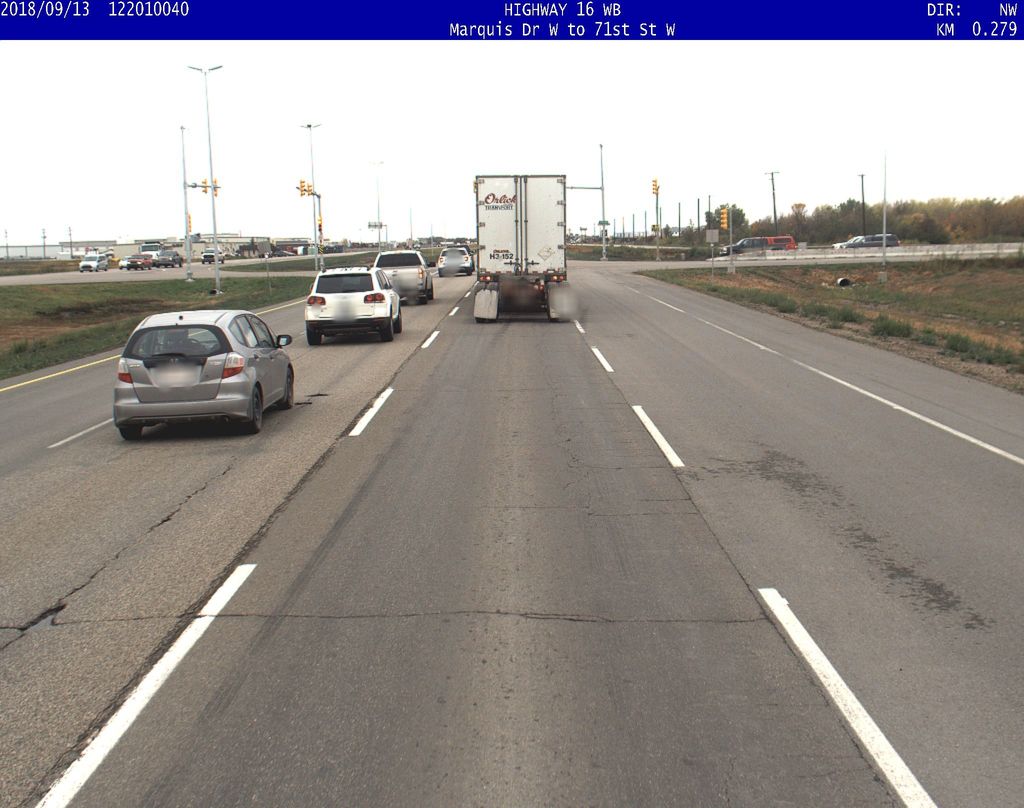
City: saskatoon